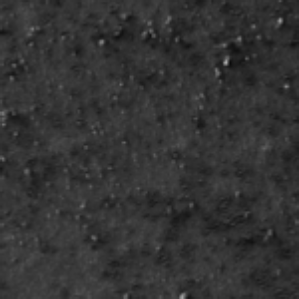
Label: frost